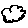
Label: cloud